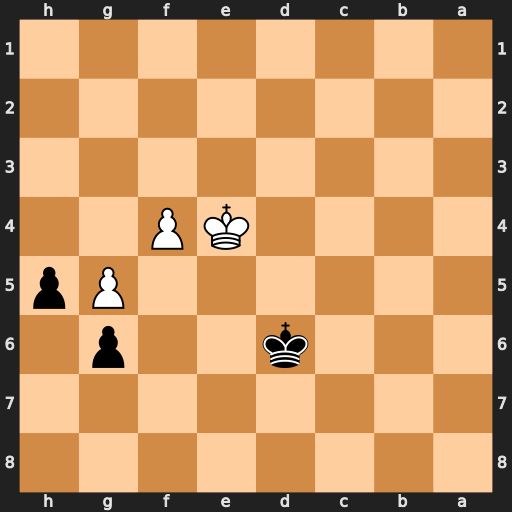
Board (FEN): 8/8/3k2p1/6Pp/4KP2/8/8/8
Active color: b
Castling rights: -
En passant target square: -
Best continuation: Ke6 Kf3 Kf5